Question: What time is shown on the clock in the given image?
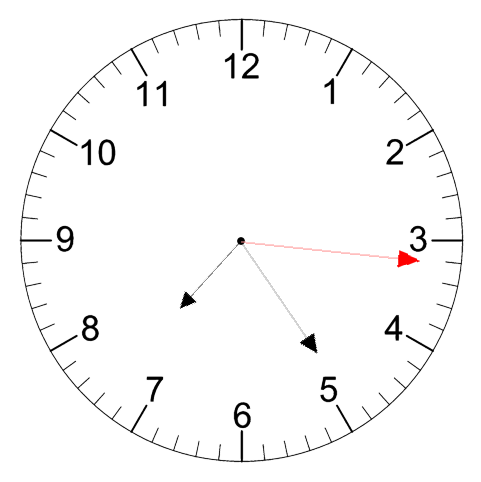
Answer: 07:24:16